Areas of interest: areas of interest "Car Dealership"
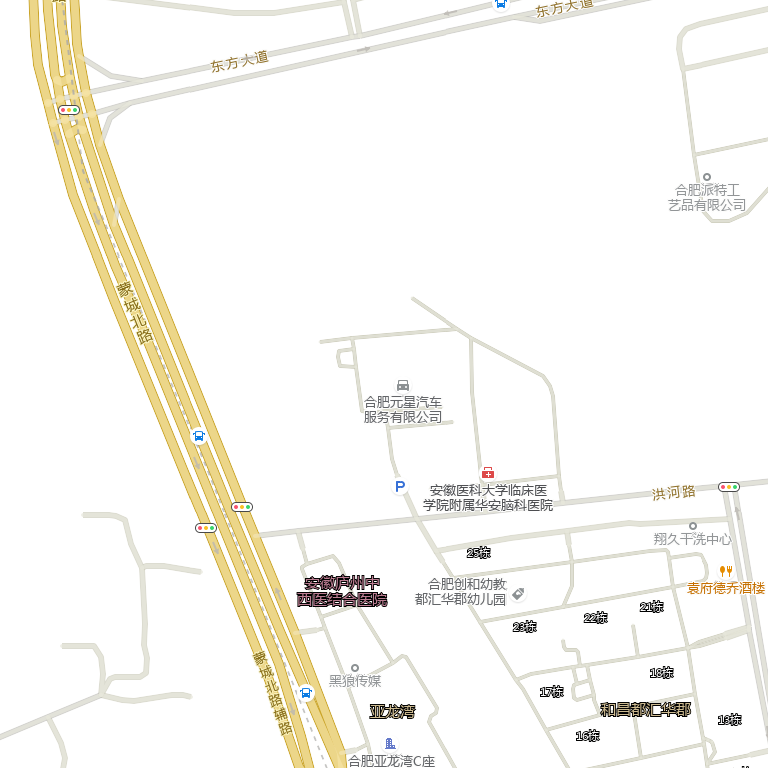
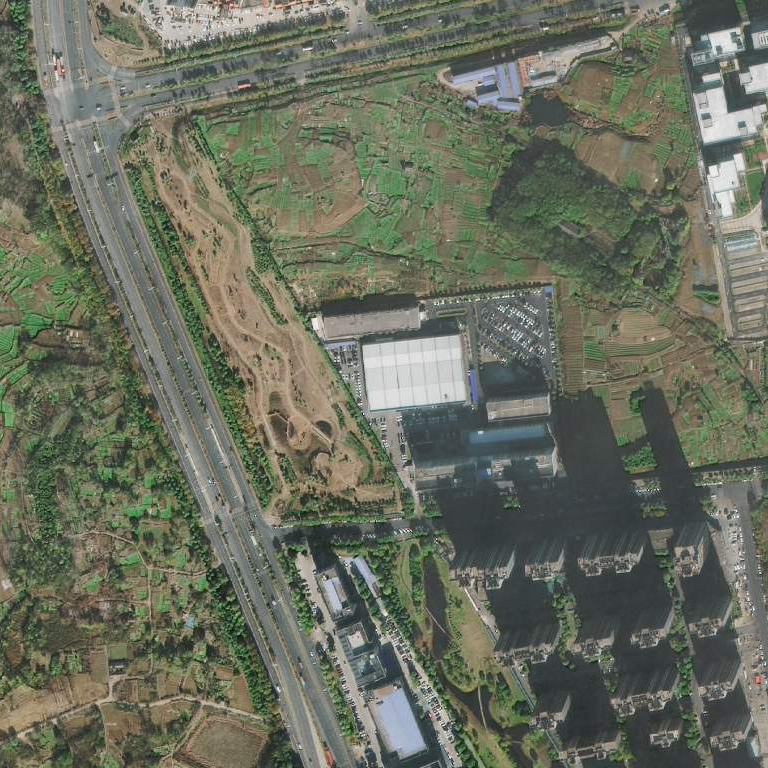